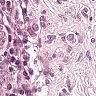
Metastatic tissue present: yes